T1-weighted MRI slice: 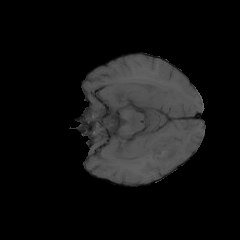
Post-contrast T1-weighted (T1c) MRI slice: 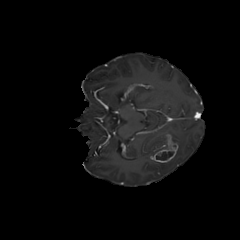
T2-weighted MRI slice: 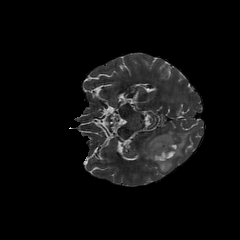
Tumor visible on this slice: yes